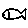
Label: fish